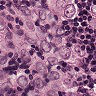
Metastatic tissue present: yes